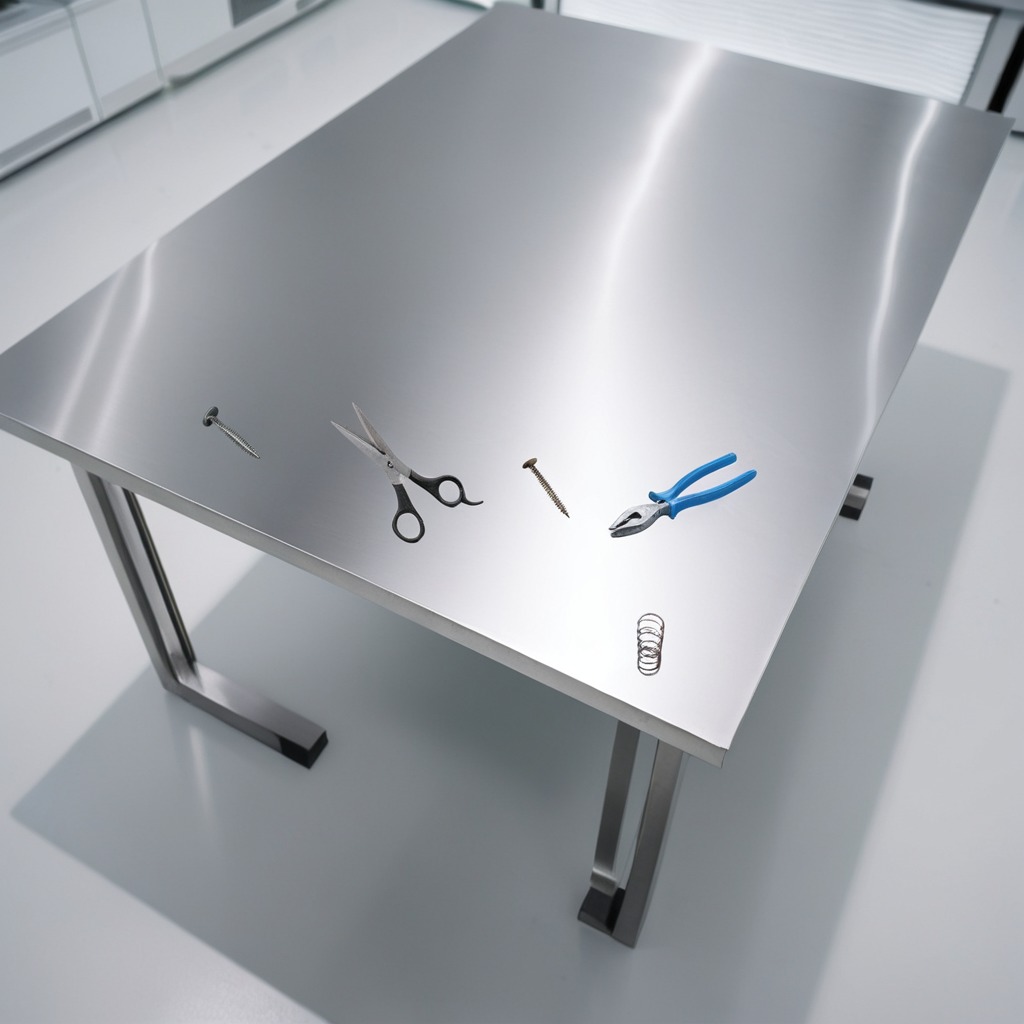
A metal machine screw, an iron nail, a pair of pliers, a coiled metal spring, and a pair of scissors are lying on a stainless steel table.